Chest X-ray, AP view. Patient: 69 years old, sex M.
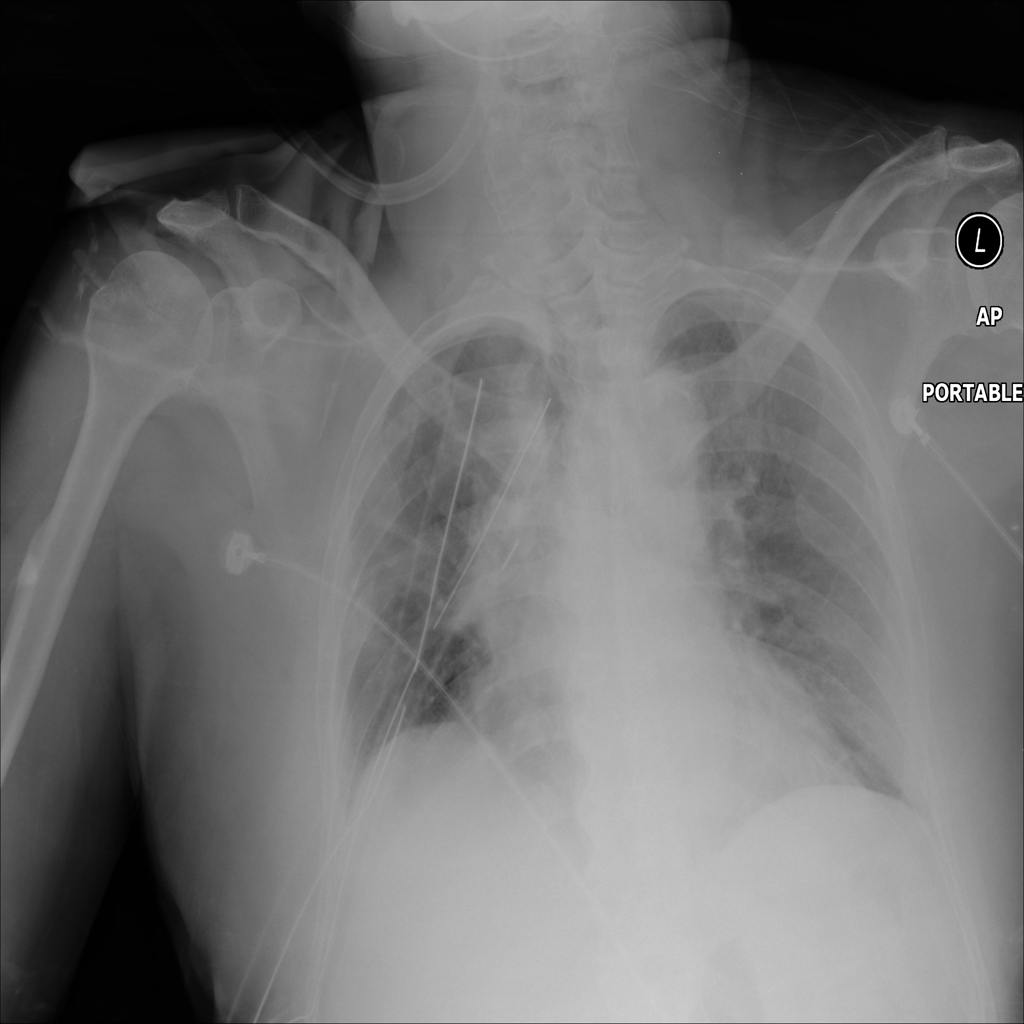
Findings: No Finding